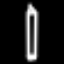
Label: pencil